Question: the following code is and illustration for my problem , the qml file im importing and qualifying as EventListner is highlighted in blue , but it doesn't work when i use it.
'''
import QtQuick 2.7
import QtQuick.Window 2.2
import QtQuick.Controls 2.1
import "/qtrealis/untitled15/EventListner.qml" as EventListner
Window {
visible: true
width: 640
height: 480
title: qsTr("Hello World")
Button{
onClicked:EventListner.color="blue";
}
'''
'''
import QtQuick 2.7
import QtQuick.Window 2.2
Item {
property string color: "dark"
onColorChanged: console.log("event received!")
}
'''

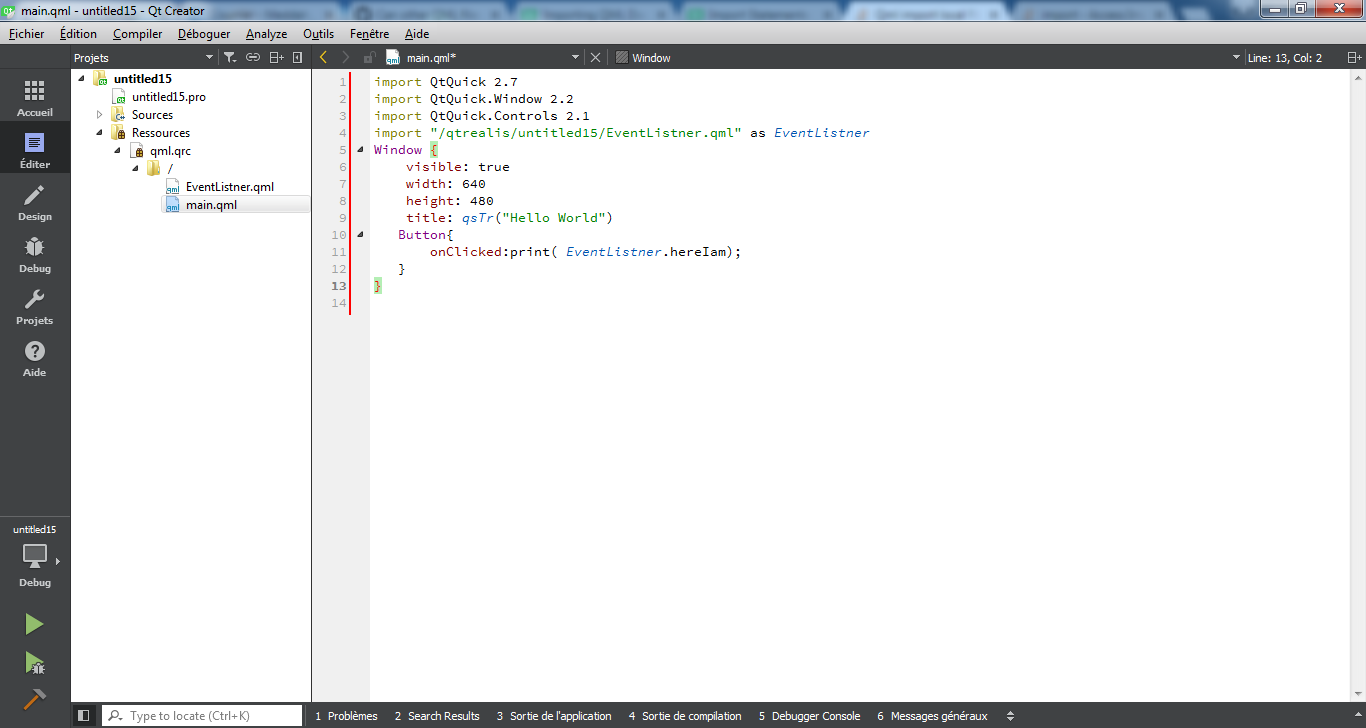
Answer: If you want to have singleton instance of the 'EventListener' you will need to add
'''
pragma Singleton
'''
as first line of your 'EventListener.qml'
'''
pragma Singleton
import QtQuick 2.7
import QtQuick.Window 2.2
Item {
property string color: "dark"
onColorChanged: console.log("event received!")
}
'''
Then you need a file called 'qmldir' in the directory where you have the 'EventListener.qml' with the content:
'''
singleton EventListener 1.0 EventListener.qml
'''
Finally you can use it in the 'main.qml' by importing it:
'''
import QtQuick 2.7
import QtQuick.Window 2.2
import QtQuick.Controls 2.1
import '.' // To import Singletons you need to explicitly import the directory
// that holds the qmldir file
Window {
visible: true
width: 640
height: 480
title: qsTr("Hello World")
Button {
onClicked: EventListener.color = "blue";
}
}
'''
More on the 'qmldir' file can be found in the documentation: <URL>
> If you are using the 'qrc'-resource system you need to make sure that the 'qmldir'-file is added to it. (Right-Click on the qml.qrc, Add/Add Existing (depending on whether it is already created)). Otherwise you need to use the import statement:
'import 'file:/path/to/the/directory' (Maybe absolute path necessary)